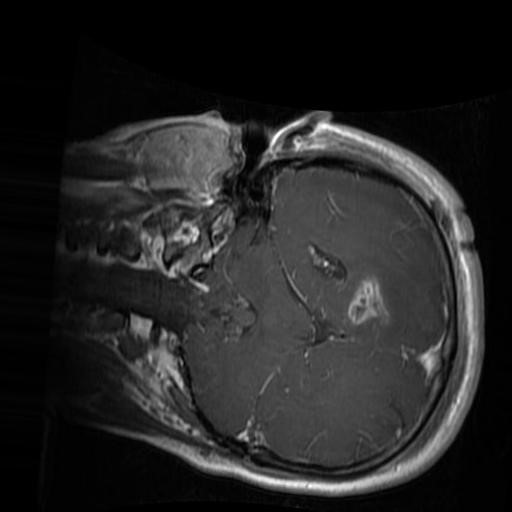
Label: brain_glioma